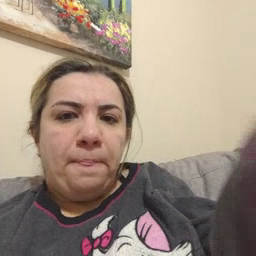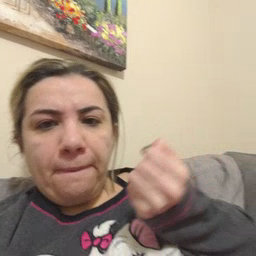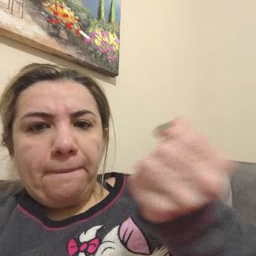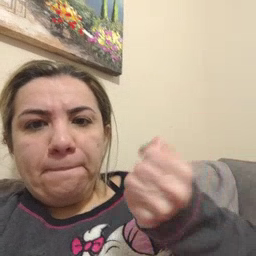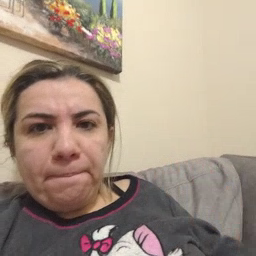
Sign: drawer